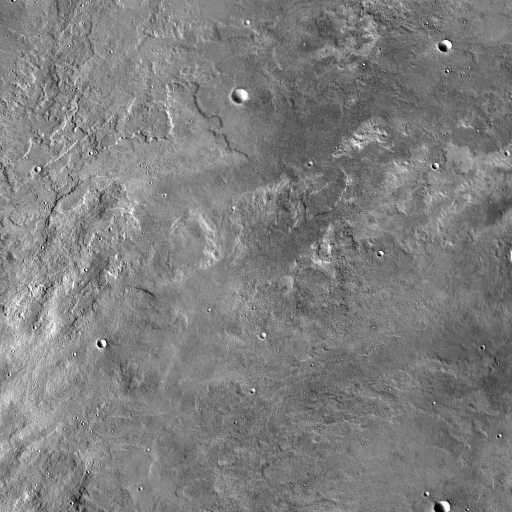
Crater classes present: Background, Other